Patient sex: M
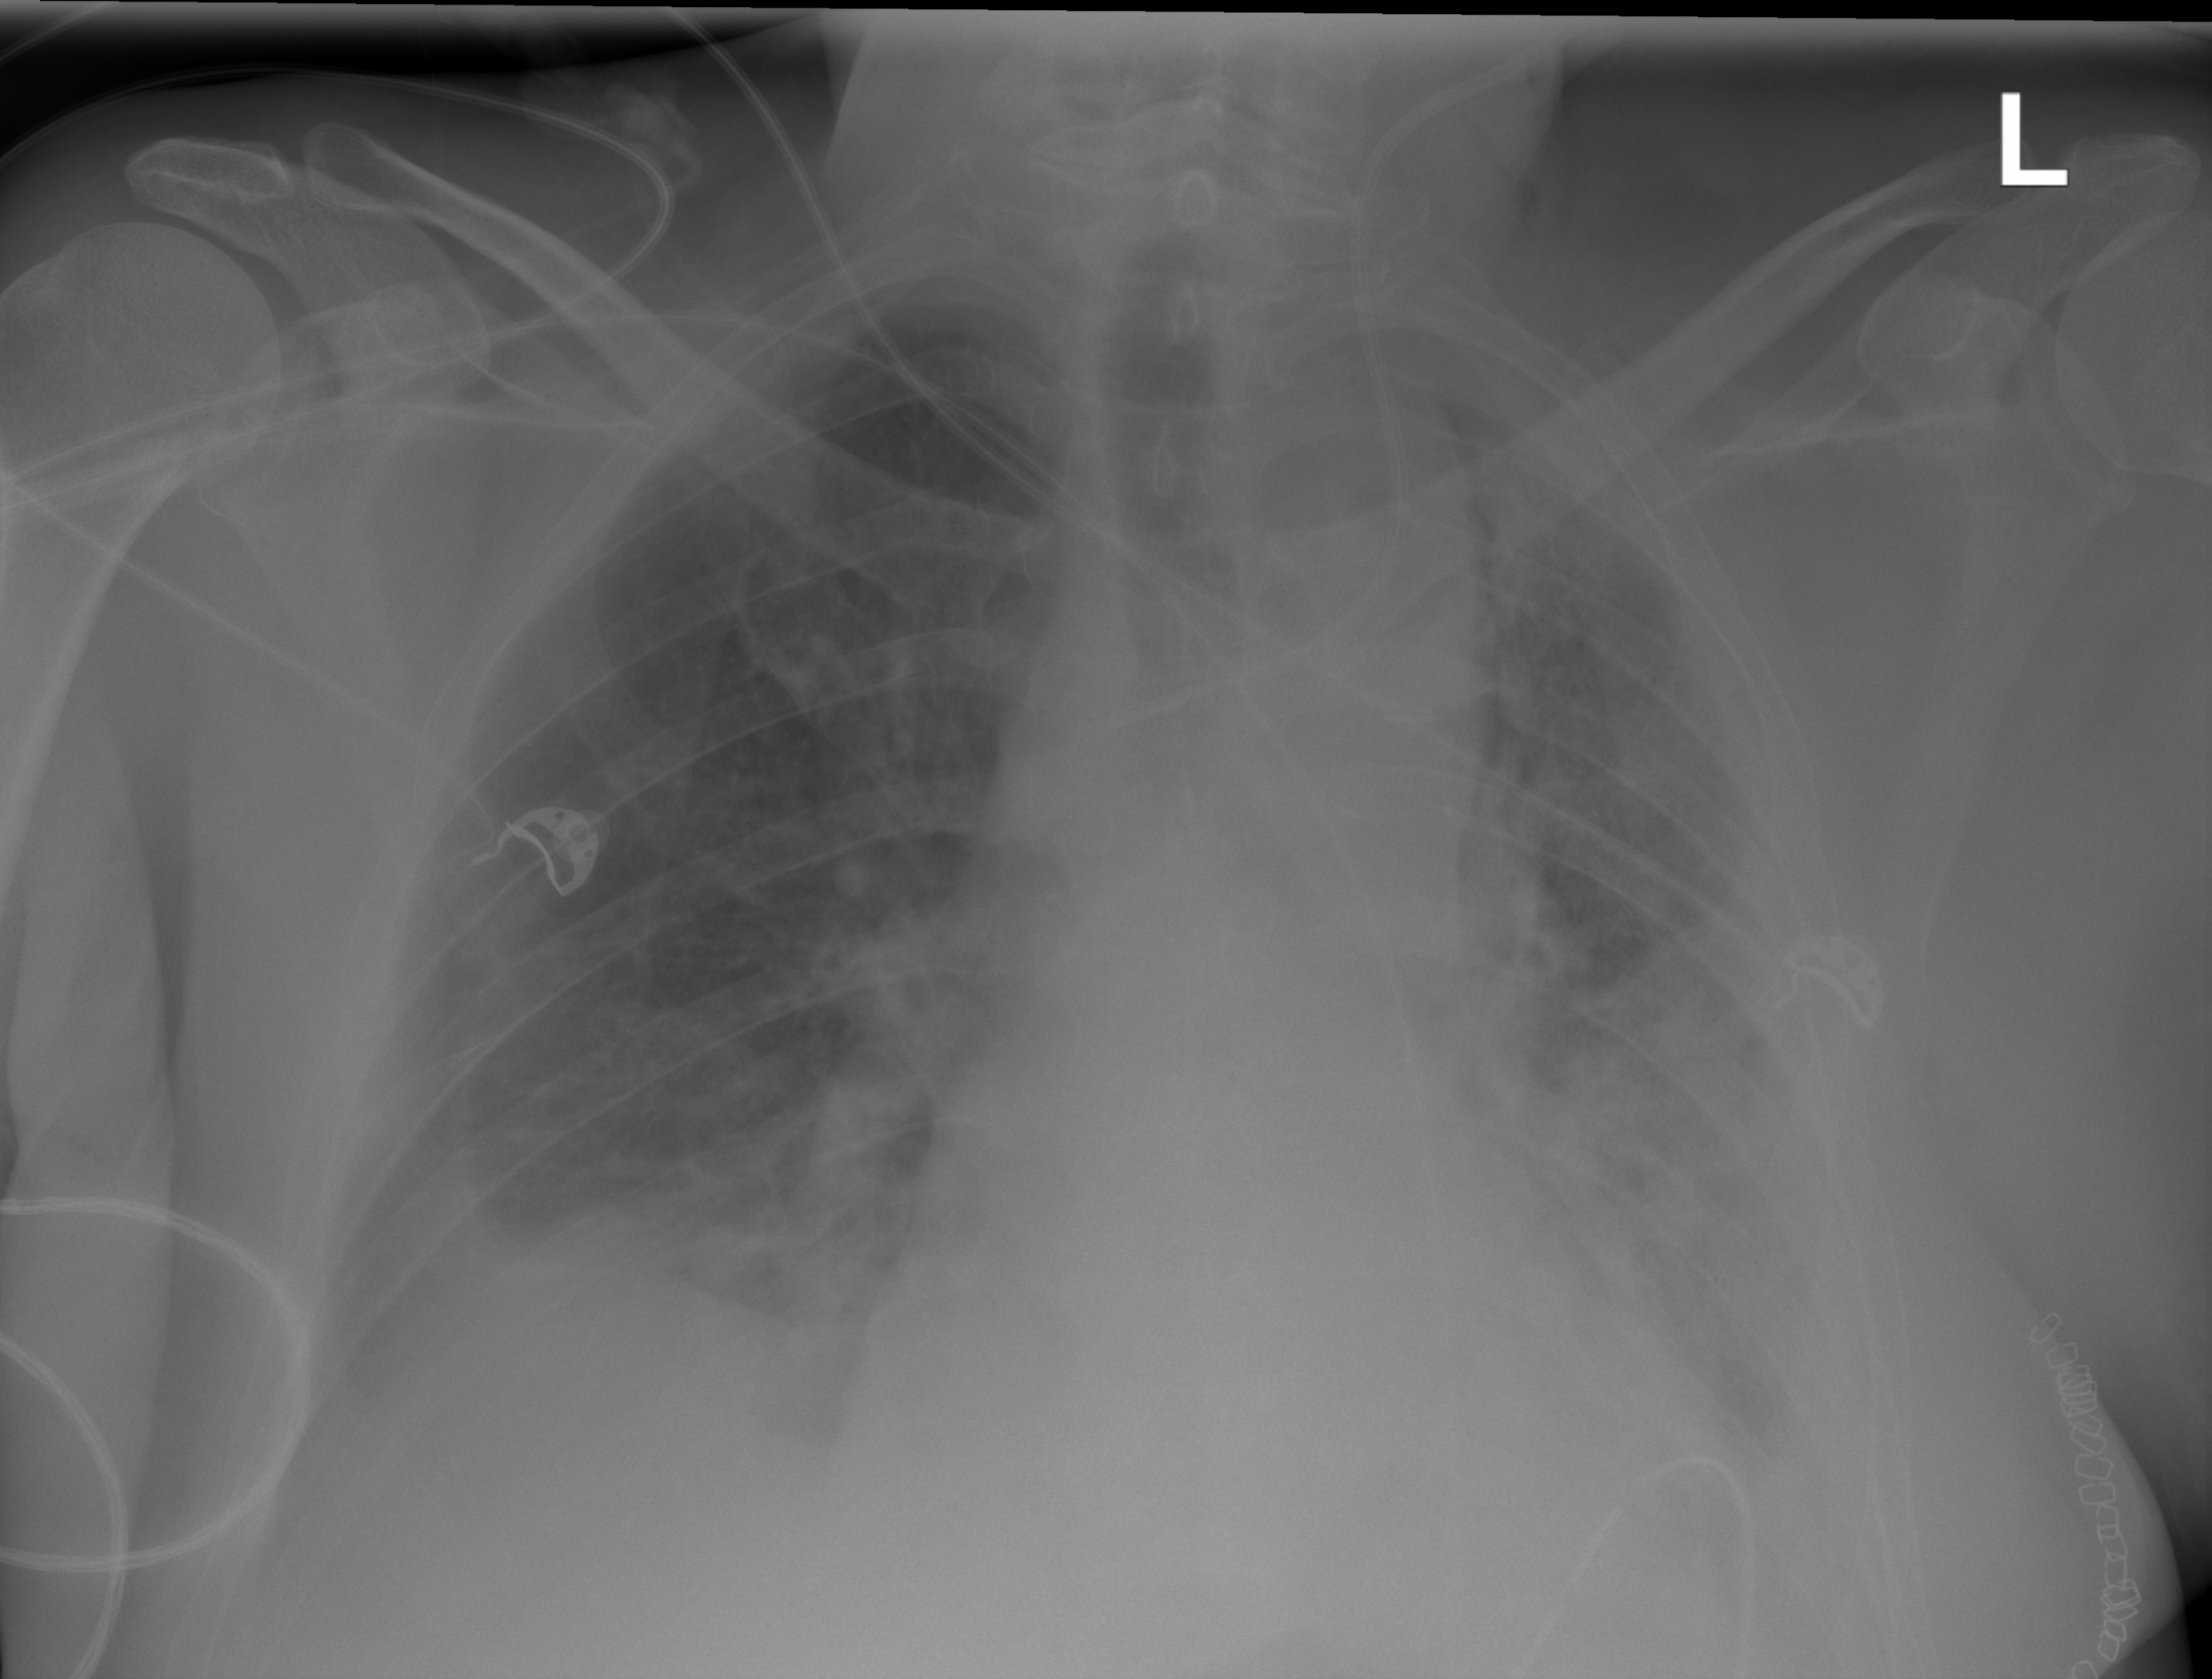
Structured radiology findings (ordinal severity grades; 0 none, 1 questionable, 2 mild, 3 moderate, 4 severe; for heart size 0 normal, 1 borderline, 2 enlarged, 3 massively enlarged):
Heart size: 2
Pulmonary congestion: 1
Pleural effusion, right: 2
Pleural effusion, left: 3
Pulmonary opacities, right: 0
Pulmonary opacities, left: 1
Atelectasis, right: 2
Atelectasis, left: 3